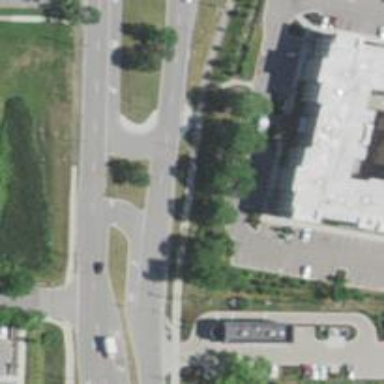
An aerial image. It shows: Asphalt road at the secondary link level.